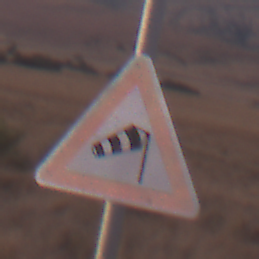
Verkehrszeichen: SeitenwindVonRechts
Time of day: SunriseSunset
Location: Outdoor (Nature)
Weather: PartlyCloudy
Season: NotSpecified
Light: Natural